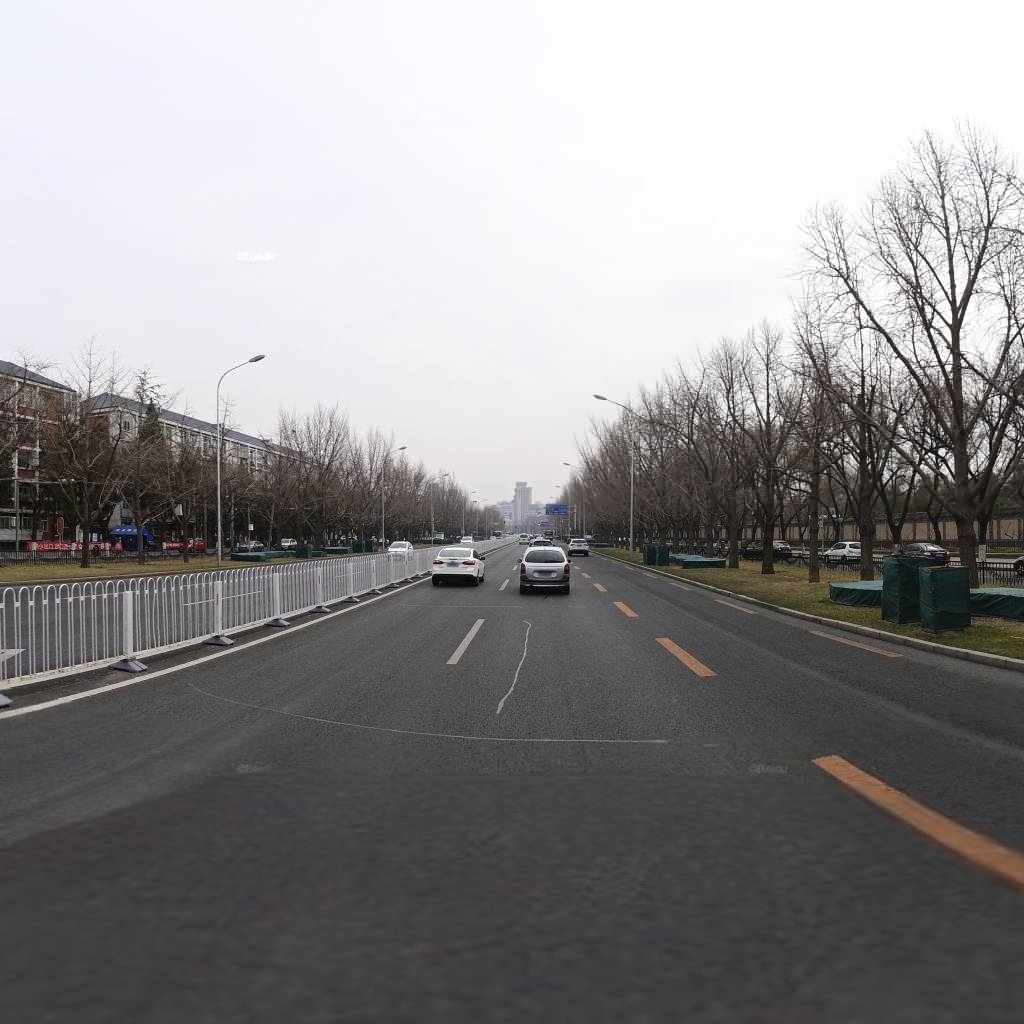
Region: Haidian
Road damage annotations: transverse patch, transverse patch, longitudinal patch